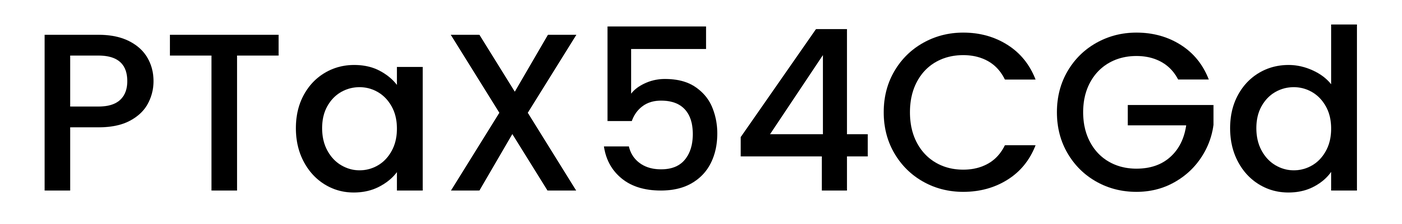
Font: Poppins-Medium